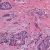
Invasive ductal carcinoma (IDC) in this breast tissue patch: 1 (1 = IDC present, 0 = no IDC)